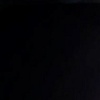
Label: space